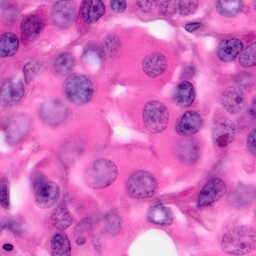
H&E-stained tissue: Pancreatic